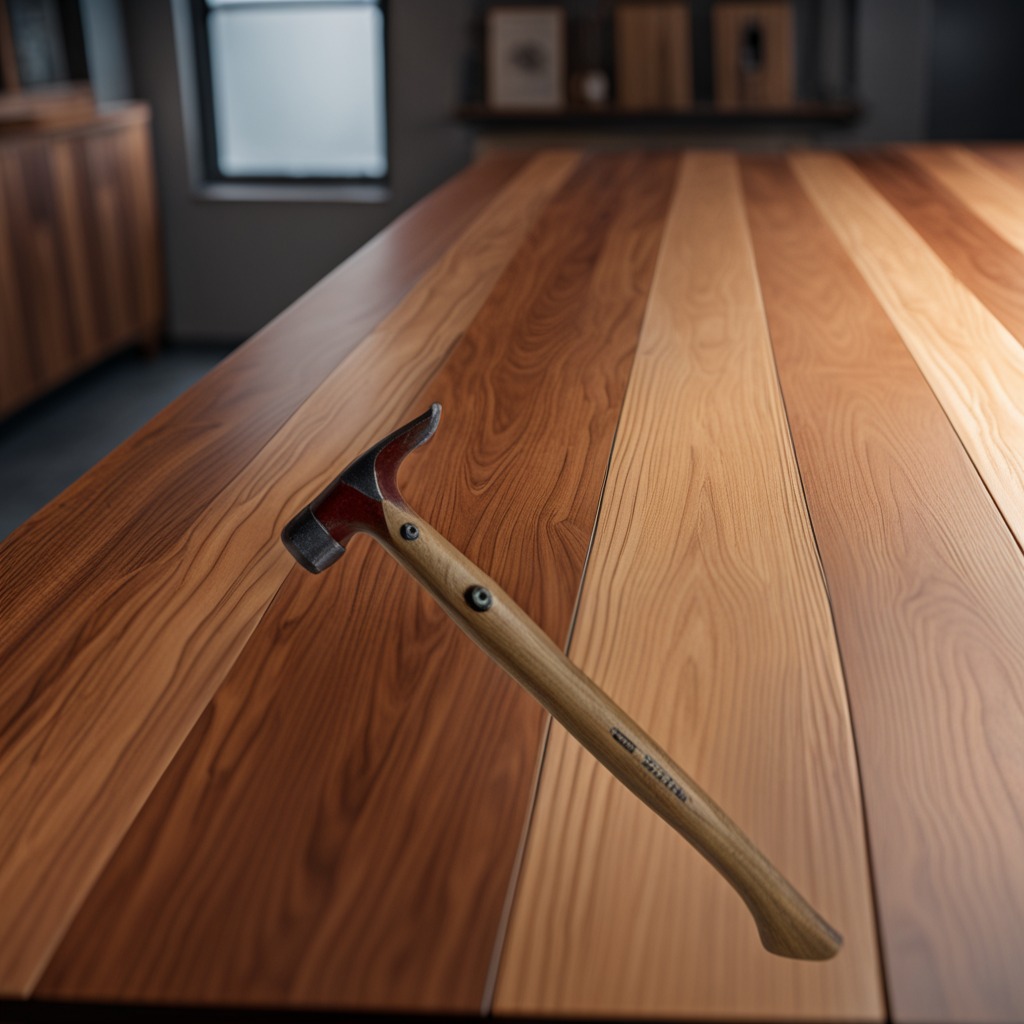
A hammer is lying on the wooden table in a carpentry studio rich wood textures side lighting.